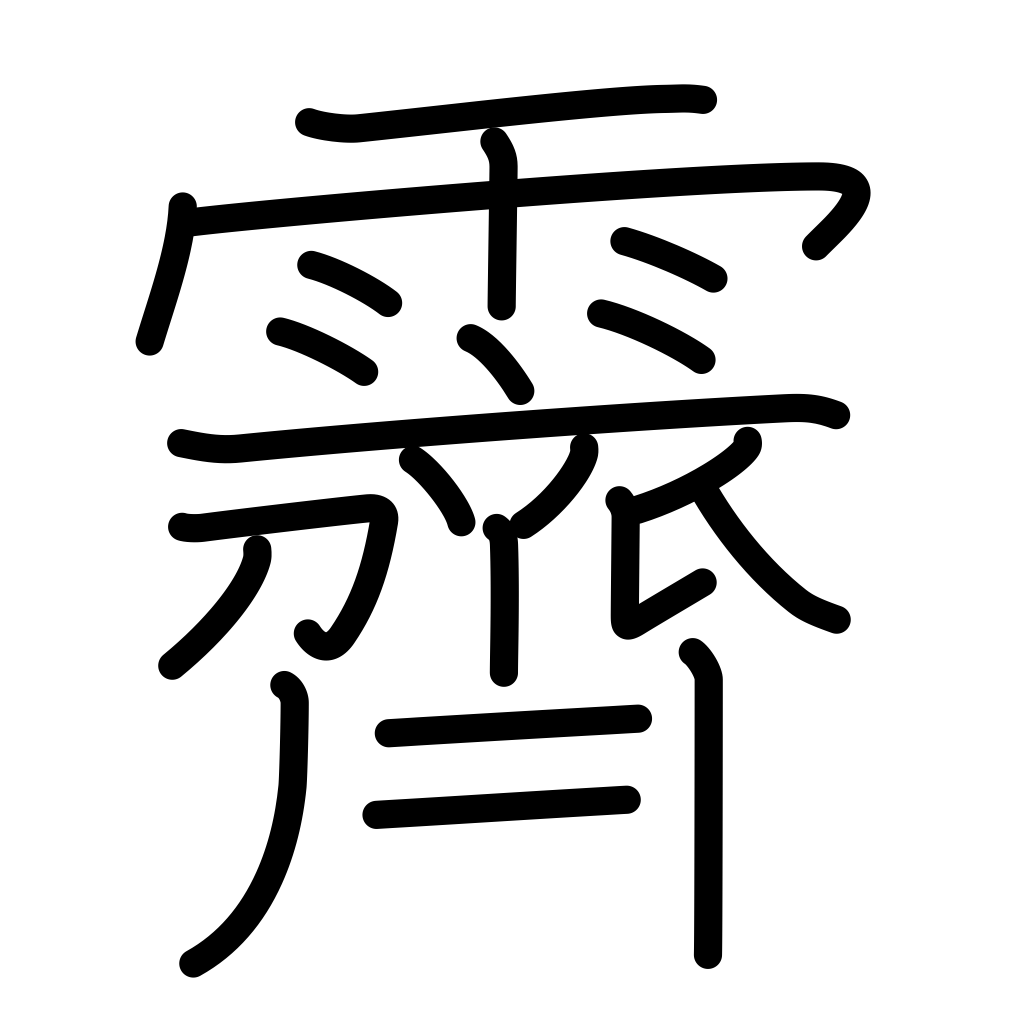
Meaning: clear up